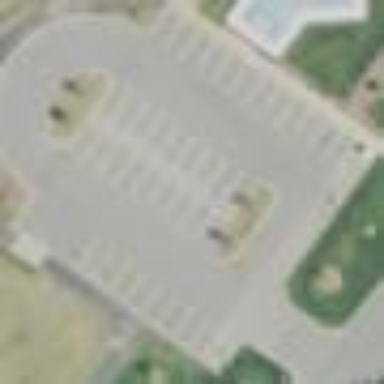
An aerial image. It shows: Parking area with surface.